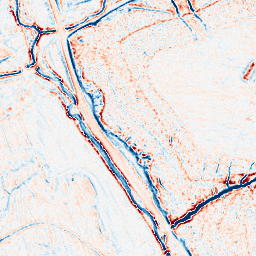
Category: edge_preserving
Decomposition family: bilateral
Decomposition parameters: d: 9
sigma_color: 50
sigma_space: 75
Upsampling method: bicubic_16x
Upsampling parameters: scale: 16
Upsampling scale: 16